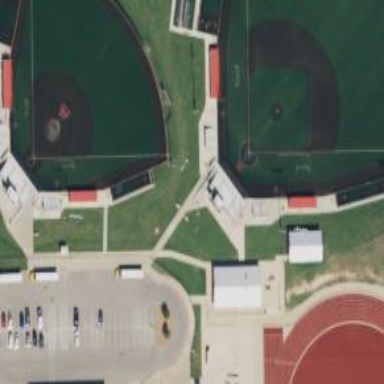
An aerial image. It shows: Softball pitch for leisure land activities.